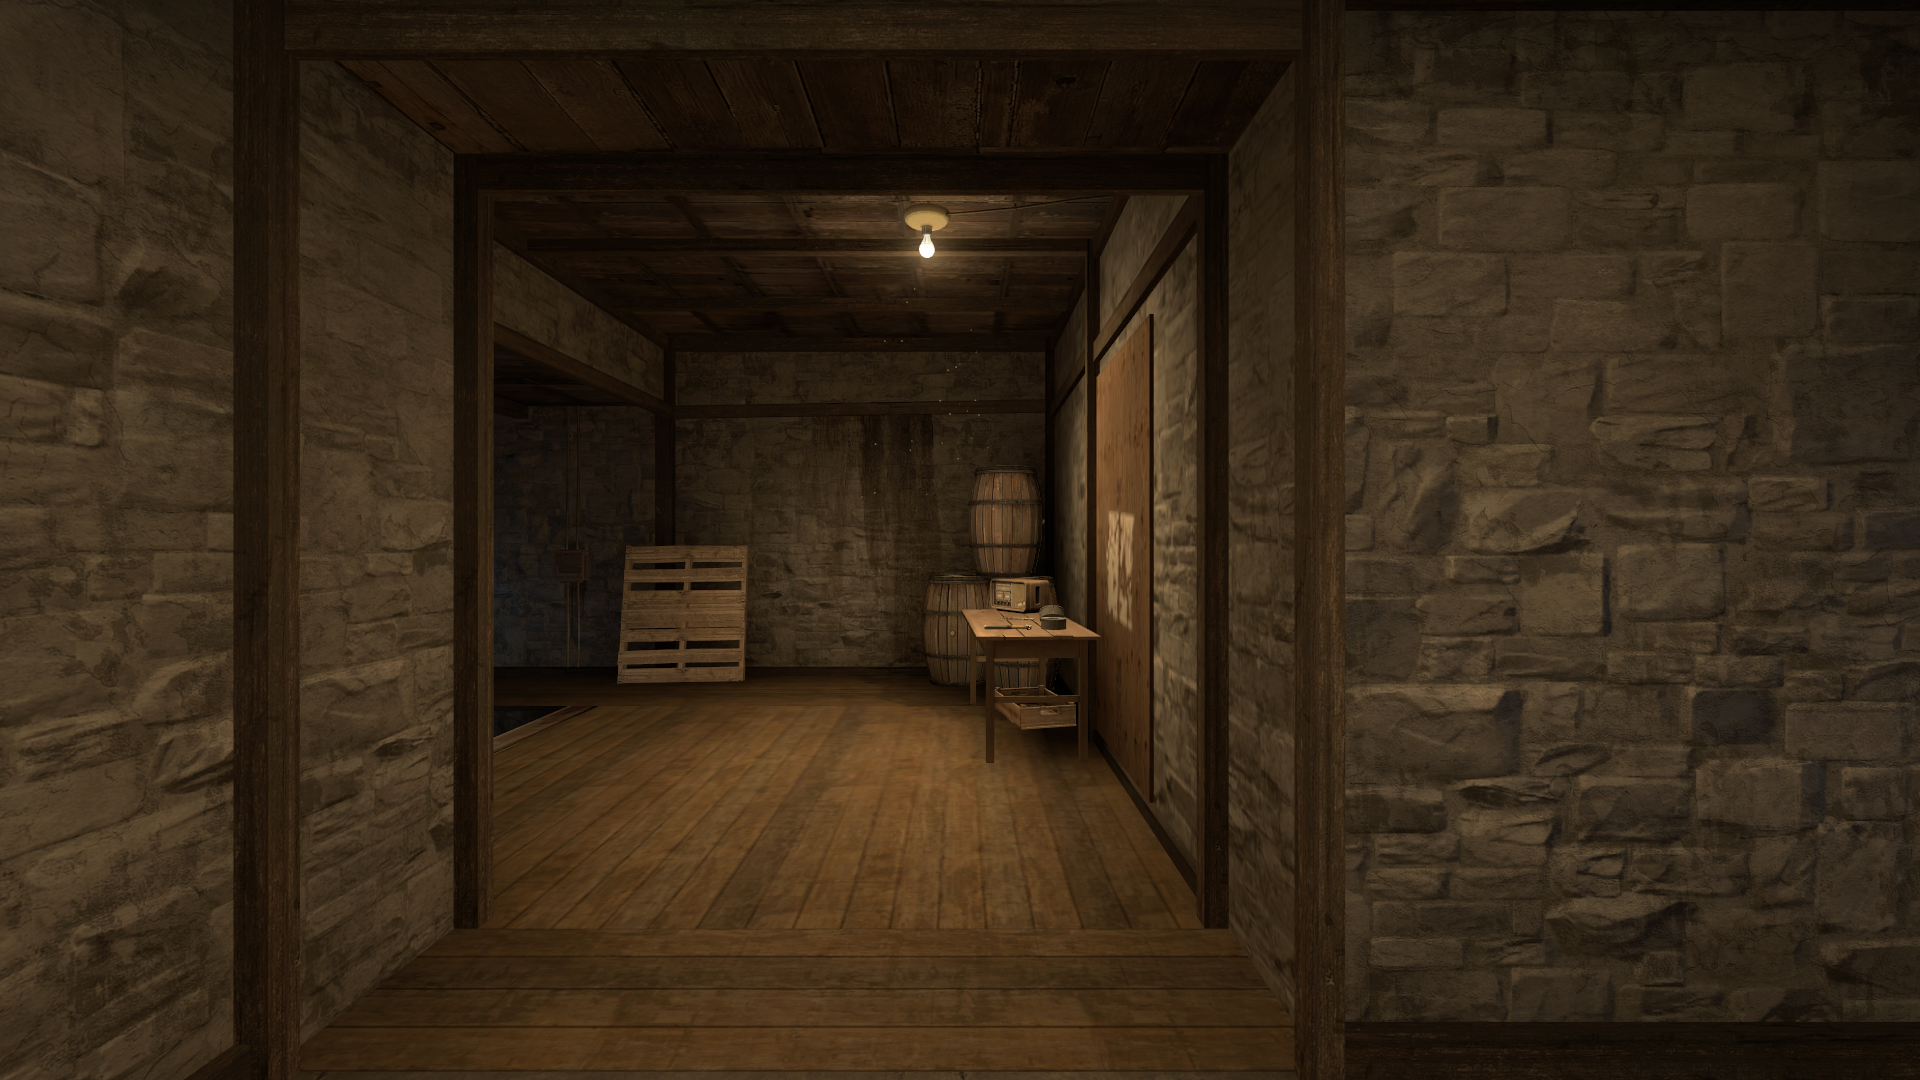
Map: de_inferno